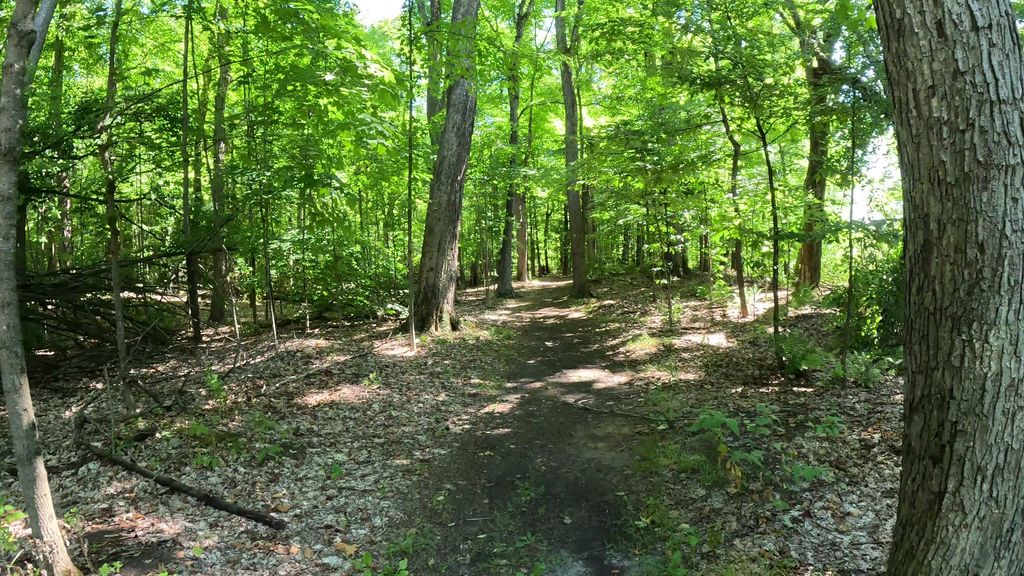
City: ottawa-gatineau